Question: I want to display a custom text (mainly person info) inside image

How can I do it in android? For example I have a known size of this image (it differs from device to device) and want to display it with the different text size inside it in the special place (example is above in link).
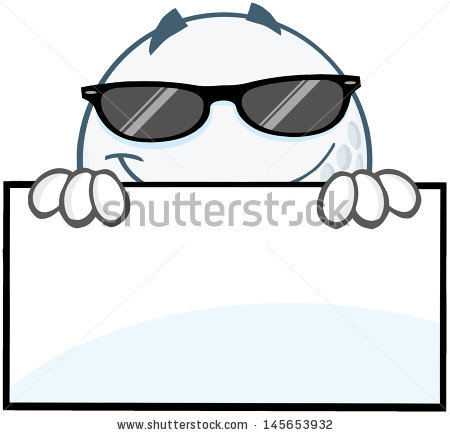
Answer: There are a few ways to accomplish this.
The way I would do it is to make the image into a <URL>. Either don't allow it to stretch, or mark areas outside of the character to stretch. In either case, use the right and bottom regions to mark where in the image you want the text to go.
Then you simply set the 9-patch as the background for a 'TextView', and your text will be placed in the region you marked in the 9-patch.
An alternative method would be to use a 'RelativeLayout' with an 'ImageView' and a 'TextView', then just position the TextView where you need it. However, I find dealing with trying to position views perfectly using this method to be tedious and error-prone. A 9-patch would also allow you to use this image with nearly any length of text without worrying about the text running outside the content region.